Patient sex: M
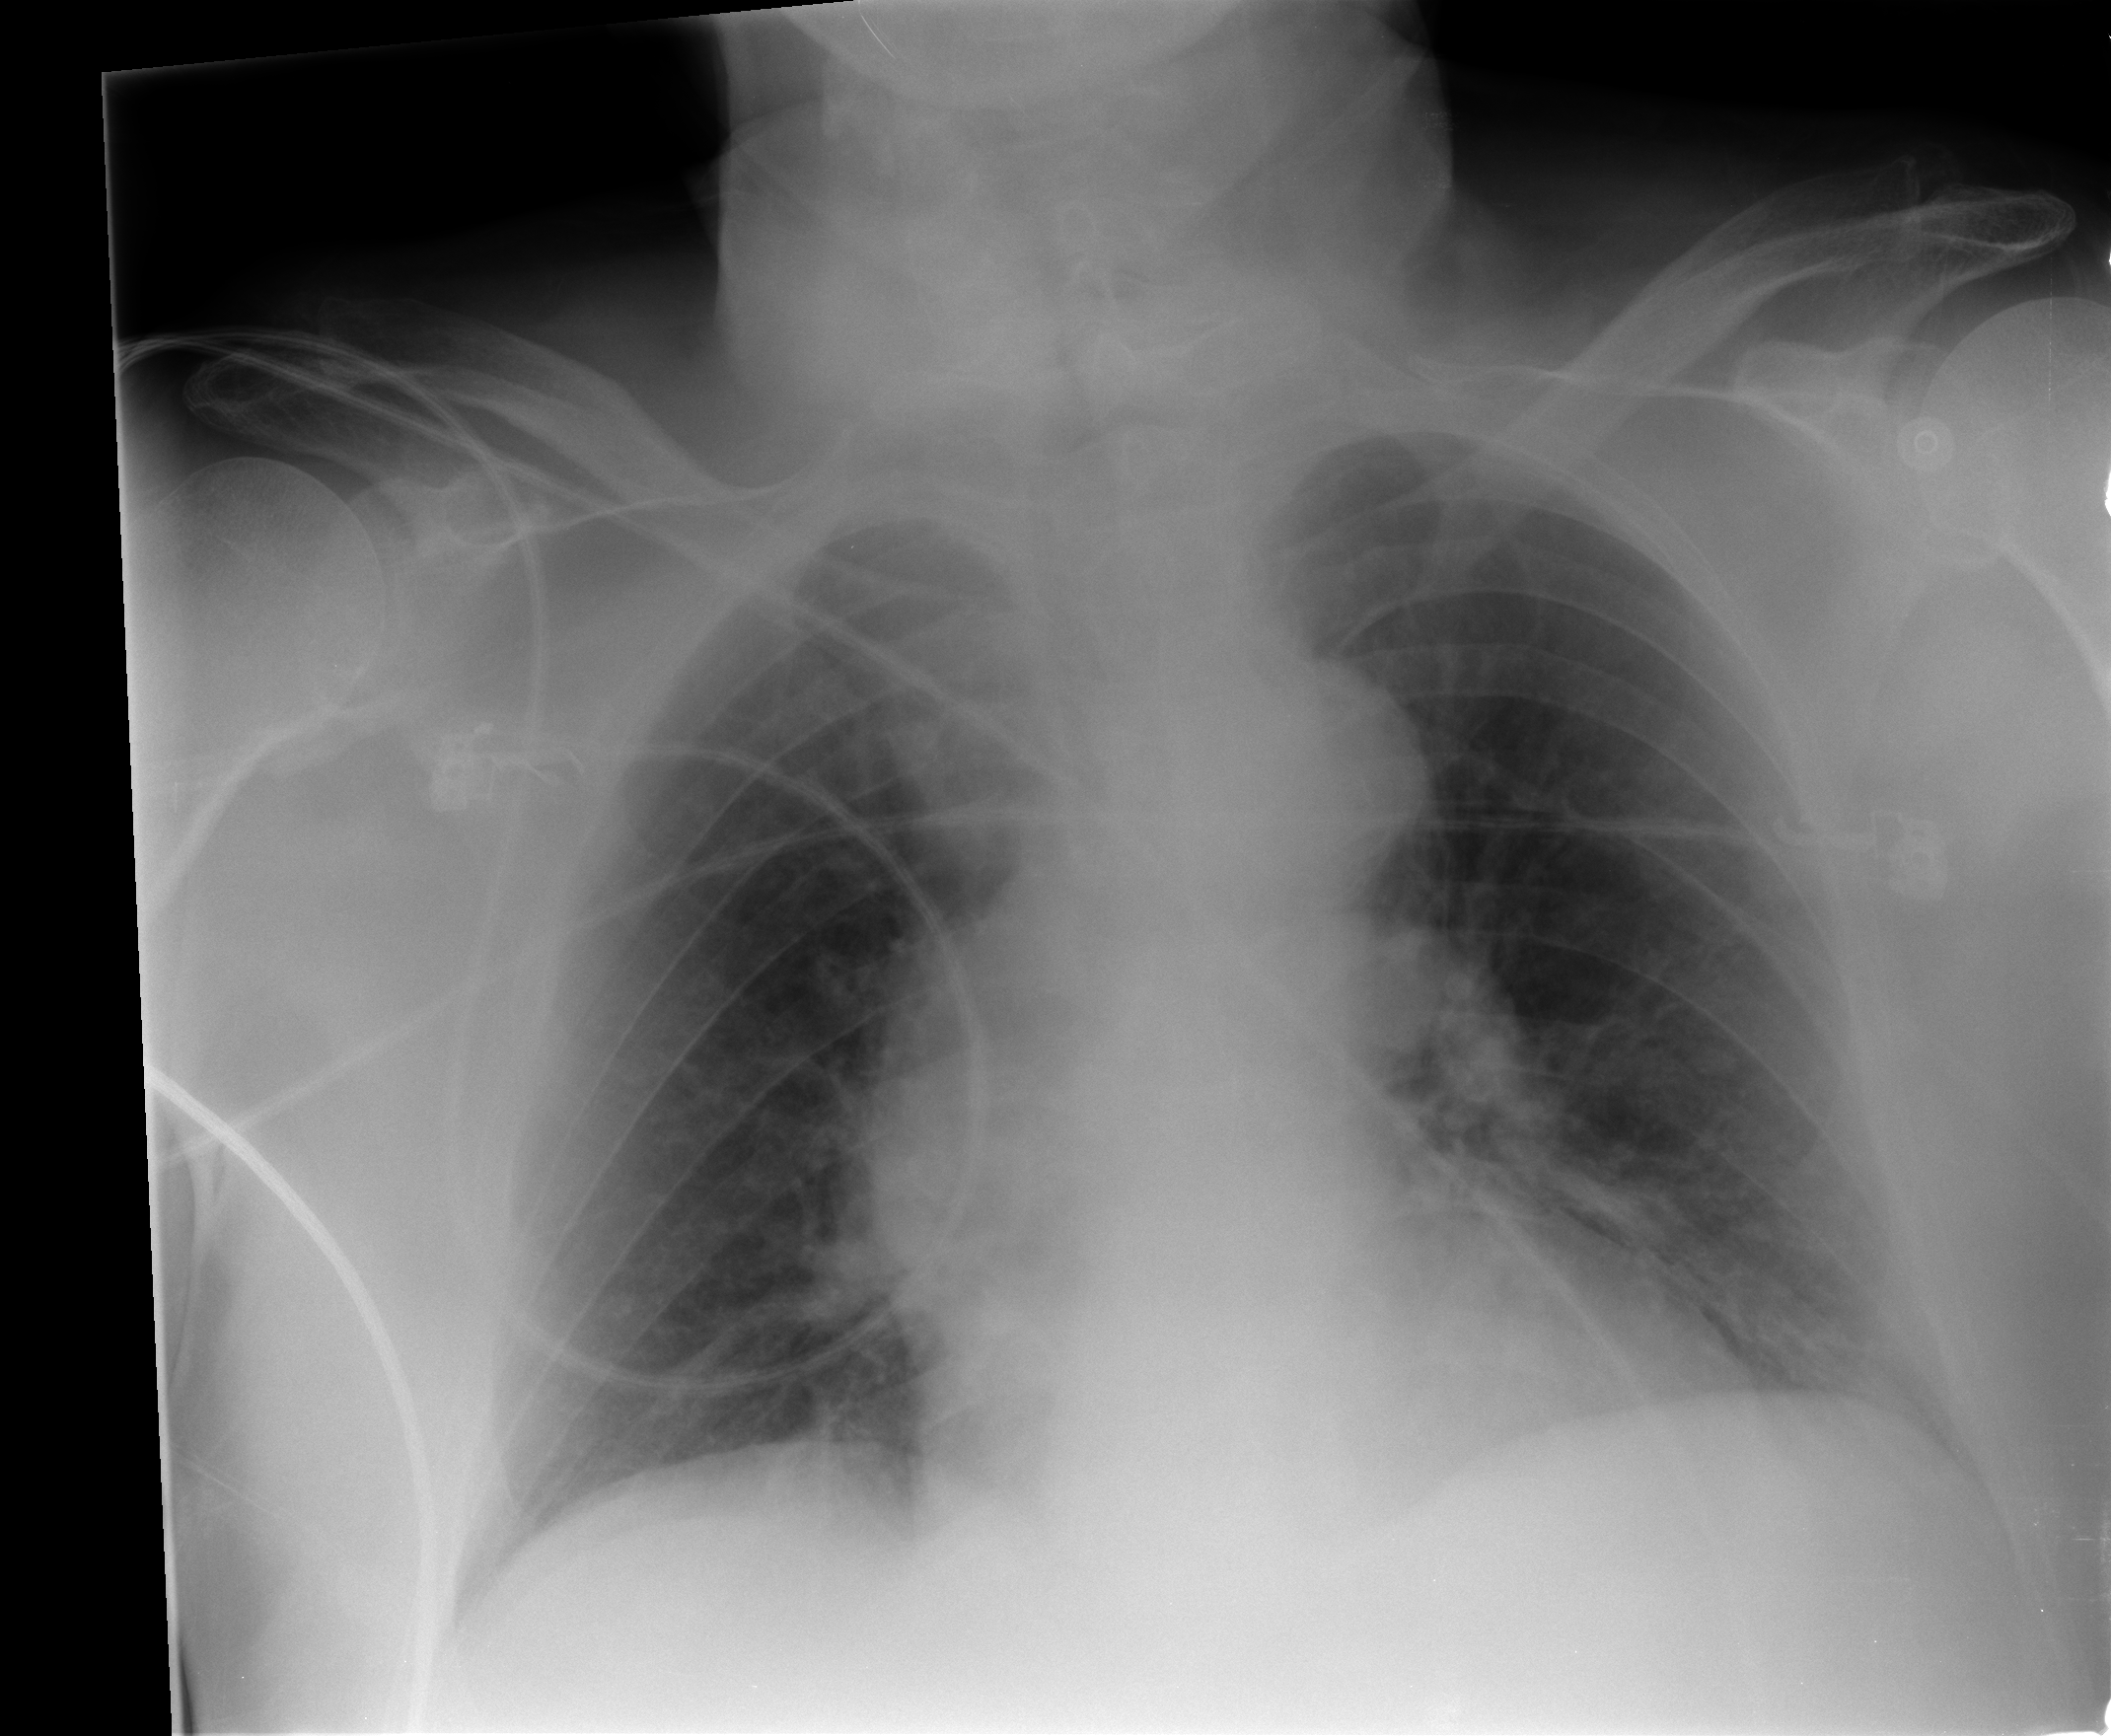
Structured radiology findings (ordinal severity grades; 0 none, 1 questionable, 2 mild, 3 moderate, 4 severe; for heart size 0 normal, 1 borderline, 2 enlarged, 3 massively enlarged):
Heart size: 0
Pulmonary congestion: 0
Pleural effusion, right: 0
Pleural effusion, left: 0
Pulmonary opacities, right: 0
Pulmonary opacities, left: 0
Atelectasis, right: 2
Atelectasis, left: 0